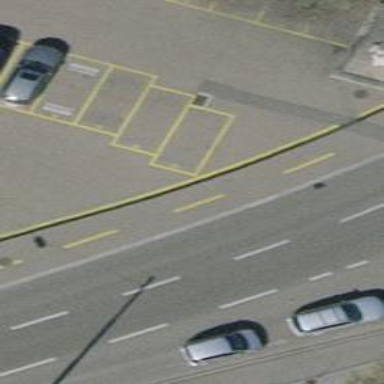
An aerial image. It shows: Asphalt parking aisle designated as service road.